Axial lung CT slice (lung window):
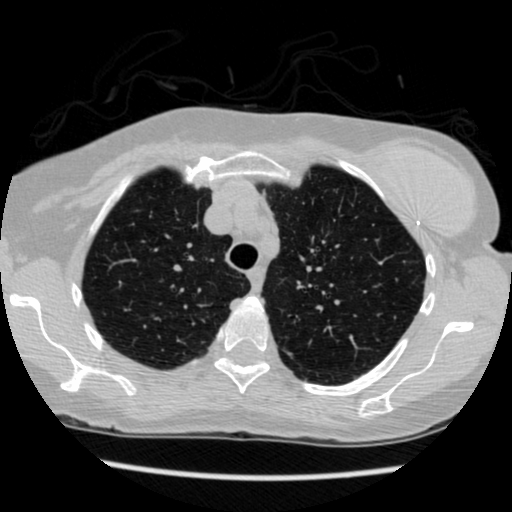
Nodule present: no